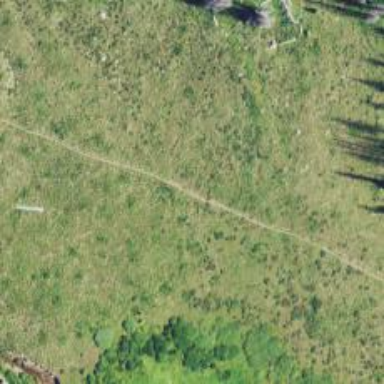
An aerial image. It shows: Path designated as standard/terra trail by the U.S. Forest Service.